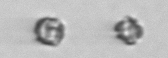
Label: Thalassiosira_sp_aff_mala